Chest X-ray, PA view. Patient: 29 years old, sex M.
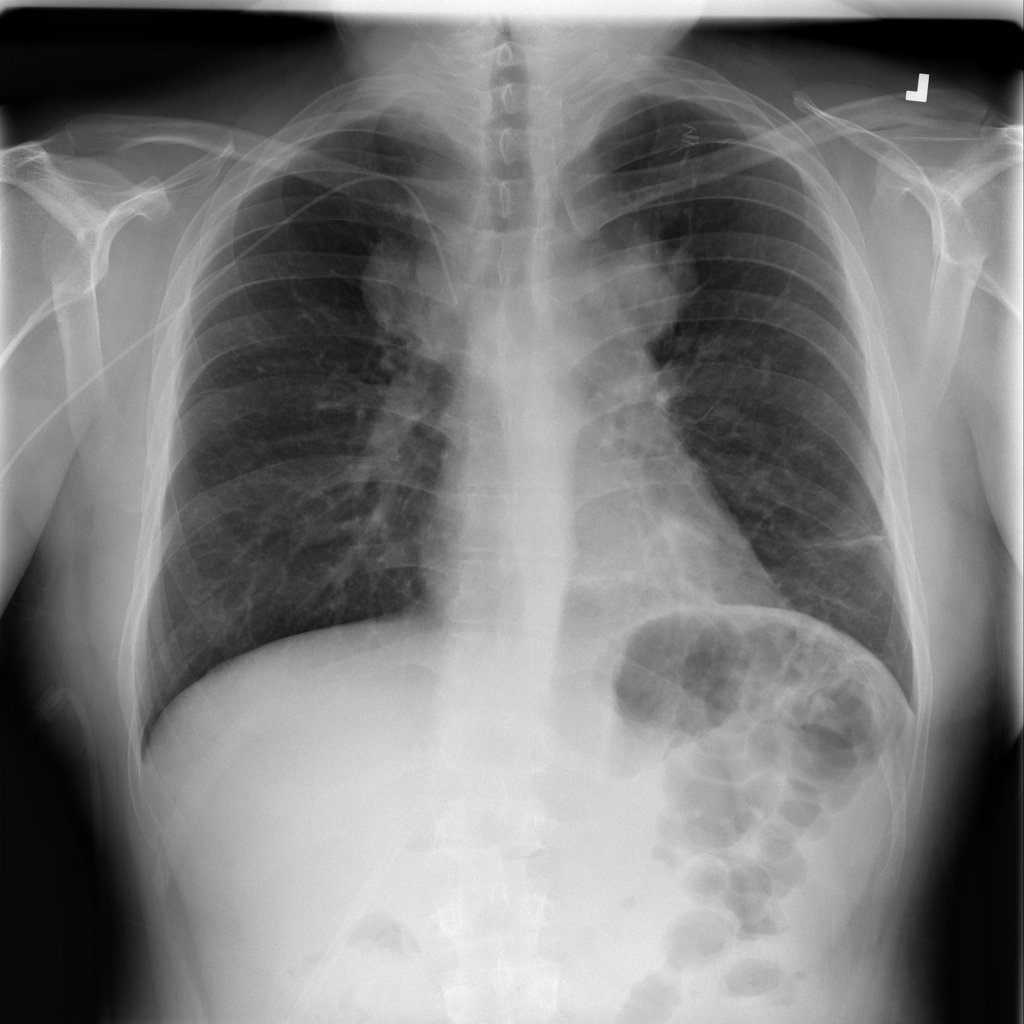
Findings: Atelectasis